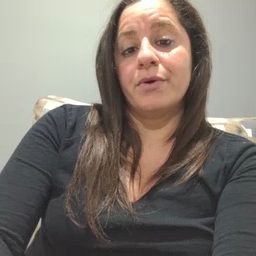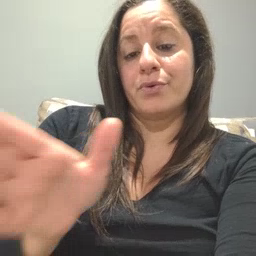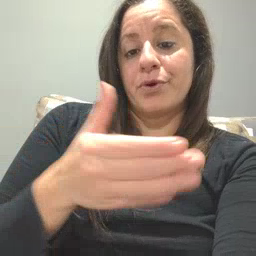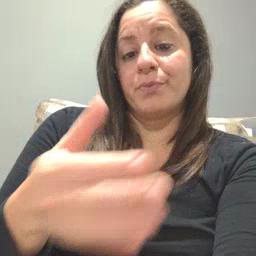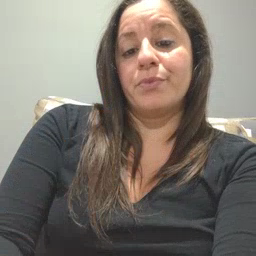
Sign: room